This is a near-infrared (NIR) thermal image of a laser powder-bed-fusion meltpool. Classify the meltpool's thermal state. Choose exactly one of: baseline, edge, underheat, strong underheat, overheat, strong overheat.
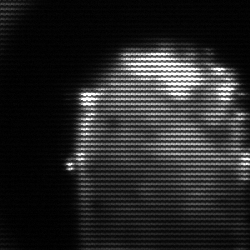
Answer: baseline